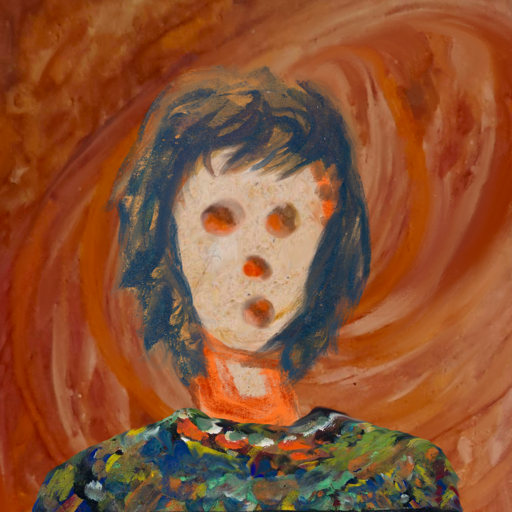
Background: Pious_Lady, Head And Neck Front: Rupkatha, Face Front: Rupkatha, Bust: An_Impression, Hair Front: InTheSun, Head Accessory: Blank, Second Necklace: Blank, Necklace: Blank, Baby: Blank